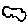
Label: cloud